Field crop: maize
Growth stage: 2
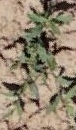
Species: atriplex